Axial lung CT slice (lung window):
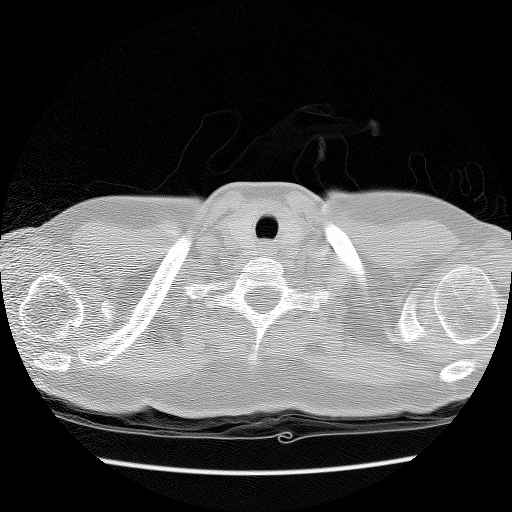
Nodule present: no